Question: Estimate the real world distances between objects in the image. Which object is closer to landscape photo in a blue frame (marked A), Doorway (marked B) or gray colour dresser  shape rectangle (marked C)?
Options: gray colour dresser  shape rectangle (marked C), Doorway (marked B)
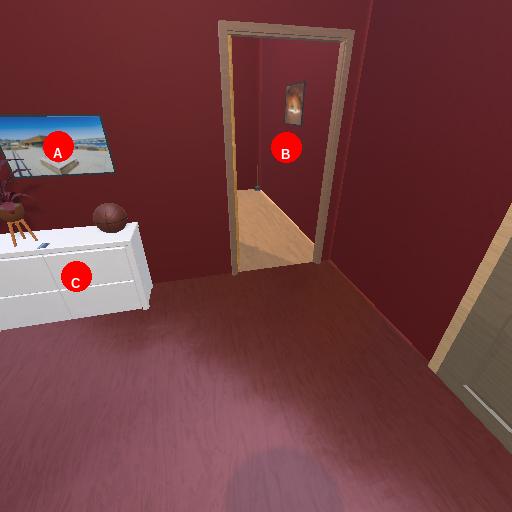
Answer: gray colour dresser  shape rectangle (marked C)